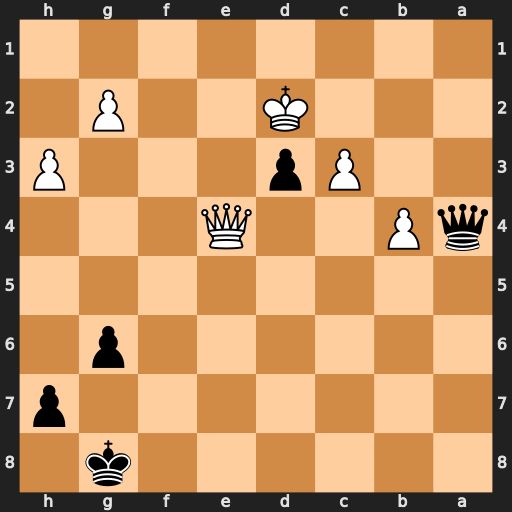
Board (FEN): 6k1/7p/6p1/8/qP2Q3/2Pp3P/3K2P1/8
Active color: b
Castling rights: -
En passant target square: -
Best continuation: Qc2+ Ke3 Qe2+ Kd4 Qxe4+ Kxe4 d2